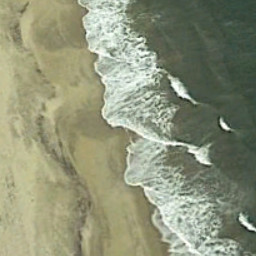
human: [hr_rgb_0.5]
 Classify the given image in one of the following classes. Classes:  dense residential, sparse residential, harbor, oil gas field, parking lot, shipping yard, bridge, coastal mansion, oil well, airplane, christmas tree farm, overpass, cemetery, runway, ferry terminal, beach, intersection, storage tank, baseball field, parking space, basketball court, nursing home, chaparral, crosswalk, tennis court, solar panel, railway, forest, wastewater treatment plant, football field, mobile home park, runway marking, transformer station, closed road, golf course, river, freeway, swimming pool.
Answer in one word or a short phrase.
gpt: beach